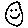
Label: smiley face